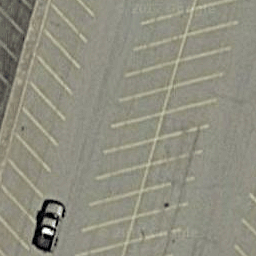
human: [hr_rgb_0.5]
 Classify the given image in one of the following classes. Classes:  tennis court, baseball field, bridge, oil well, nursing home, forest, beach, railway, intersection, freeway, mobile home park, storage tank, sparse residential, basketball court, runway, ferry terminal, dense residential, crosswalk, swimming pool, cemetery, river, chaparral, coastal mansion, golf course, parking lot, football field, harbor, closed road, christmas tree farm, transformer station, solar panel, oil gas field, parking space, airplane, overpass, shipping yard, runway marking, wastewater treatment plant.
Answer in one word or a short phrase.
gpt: parking space